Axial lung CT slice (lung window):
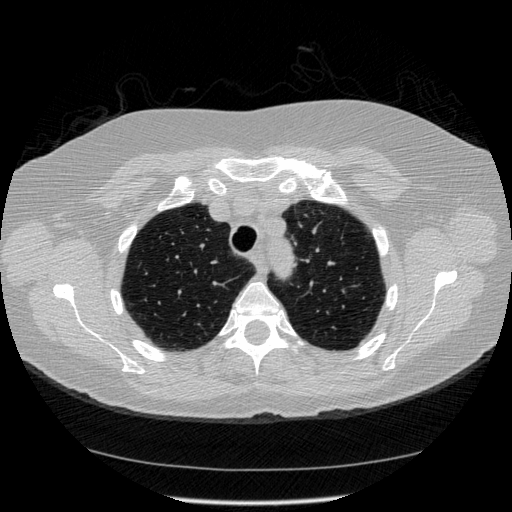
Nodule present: no